Question: - - -
---
In token.cpp I have an enum class Token which has all the tokens that can be read by my compiler (coding will be provided below)
Now in
1. Lexer.cpp I have to call this class (enum class Token in Token.cpp). In token.h I just declared the class name
2. Lexer.h I wrote the name of the method that is to be used in Lexer.cpp
But they are generating some errors.
---

---
'''
Token Lexer::getNextToken(char ch)
{
return Token::tkDigit;
}
'''
'''
#ifndef lexer
#define lexer
#include "token.h"
class Lexer
{
public:
char ReadChar();
bool IsDigit (char ch);
bool IsAlpha (char ch);
bool IsIdentation (char ch);
Token getNextToken (char ch);
};
#endif // lexer.h
'''
'''
#ifndef token
#define token
enum class Token
{
tkLetter,
tkDigit,
tkPrintable,
tkType,
//Literals
tkBooleanLiteral,
tkIntegerLiteral,
tkRealLiteral,
tkCharLiteral,
tkStringLiteral,
tkUnitLiteral,
tkLiteral,
tkIndentifier,
//Operations
tkMultpicativeOp,
tkAdditiveOp,
tkRelationalOp,
//Params and Calls
tkActualParams,
tkFunctionCall,
//cast and factors
tkTypeCast,
tkSubExpression,
tkUnary,
tkFactor,
//Terms and Declarations
tkTerm,
tkSimpleExpression,
tkExpression,
tkAssignment,
tkVariableDecl,
tkFormalParam,
tkFunctionDecl,
//Statements
tkReadStatement,
tkWriteStatement,
tkIfStatement,
tkWhileStatement,
tkHaltStatement,
tkStatement,
tkBlock,
tkSxl,
};
#endif // token
'''
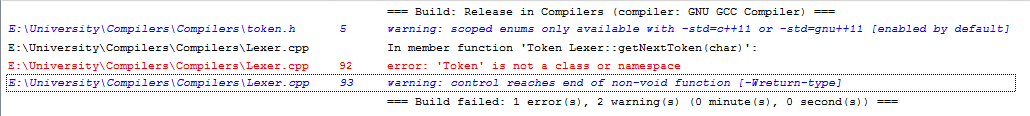
Answer: Move definition of 'enum class Token' from in header the definition of the ampty enumeration with the same name and include this header in
As I said move the enumeration declaration from token.cpp in token.h. Is it clear?
And function getNextToken should look as
'''
Token Lexer::getNextToken(char ch)
{
return Token::tkDigit;
}
'''